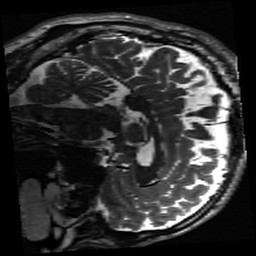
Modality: inplaneT2
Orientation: sagittal